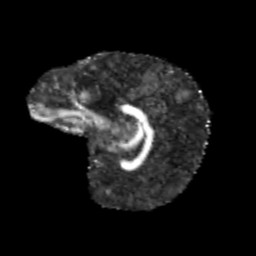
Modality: FA
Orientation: sagittal
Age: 9
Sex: male
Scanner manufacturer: siemens
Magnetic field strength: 3 T
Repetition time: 3.8 s
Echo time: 0.07 s